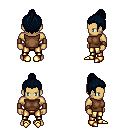
a pixel art fantasy rpg character, male body template, human, tanned skin, brown sleeveless shirt, gold greaves, raven short topknot hairstyle, leather bracers, gold boots, four views (front, back, left, right), 2x2 character sprite sheet, small pixel art, hard edges, no anti-aliasing